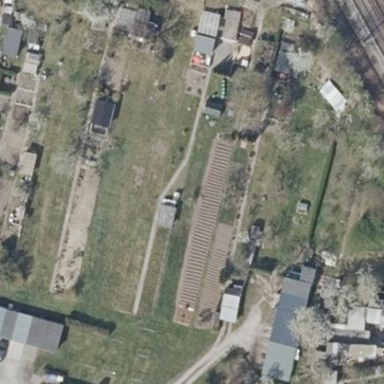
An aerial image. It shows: Allotments area.